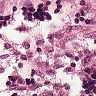
Metastatic tissue present: no